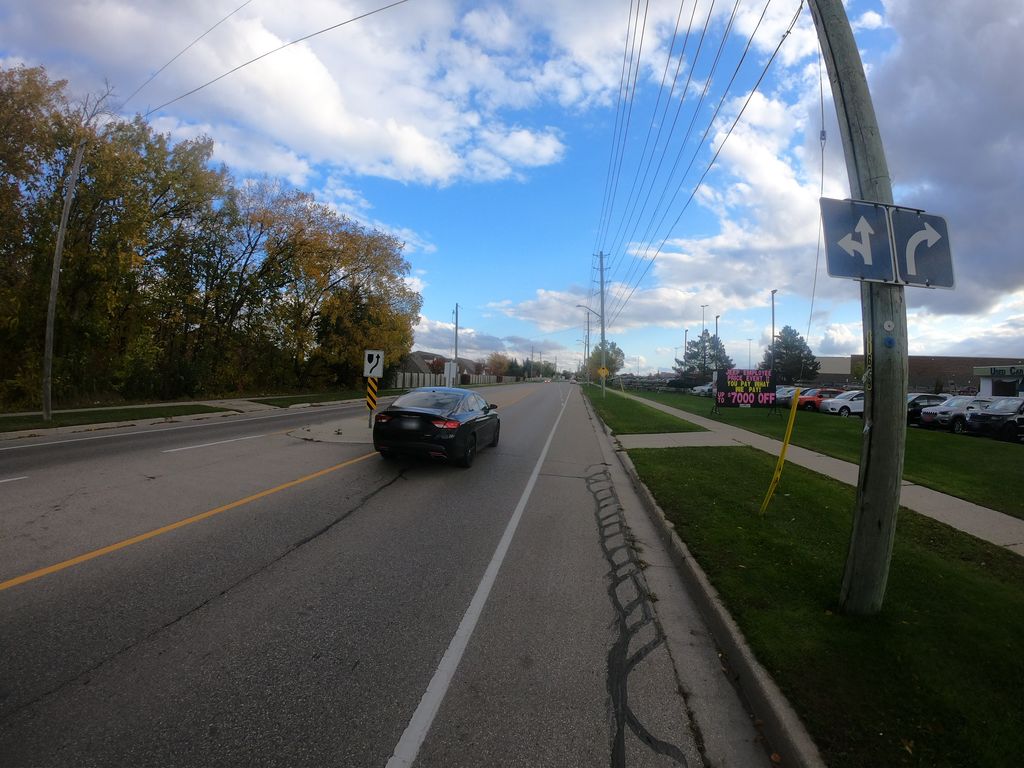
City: kitchener-waterloo